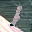
Label: 1